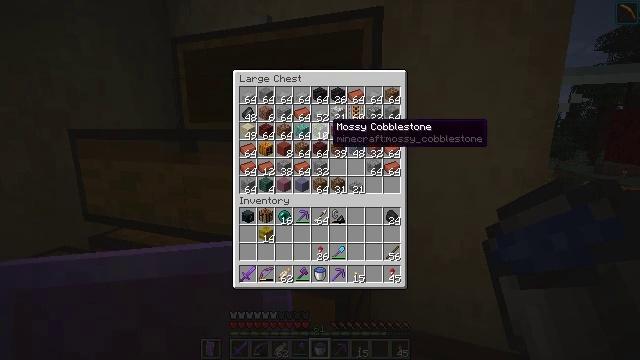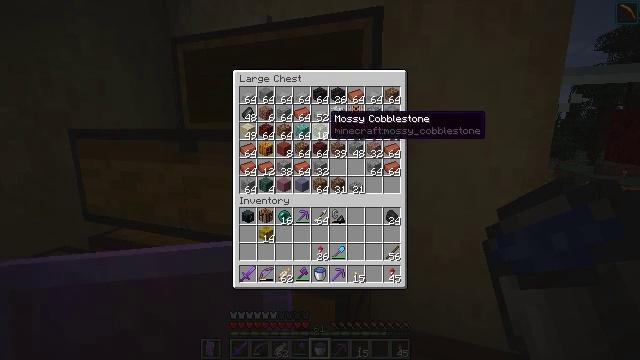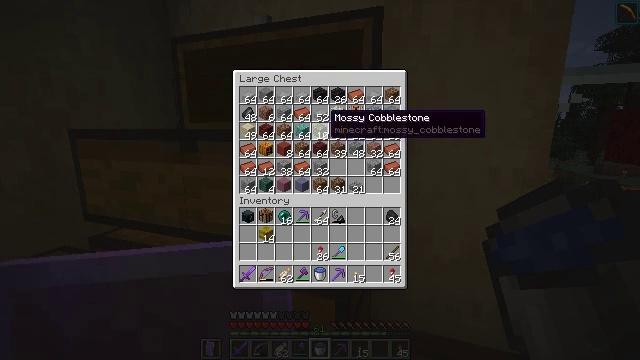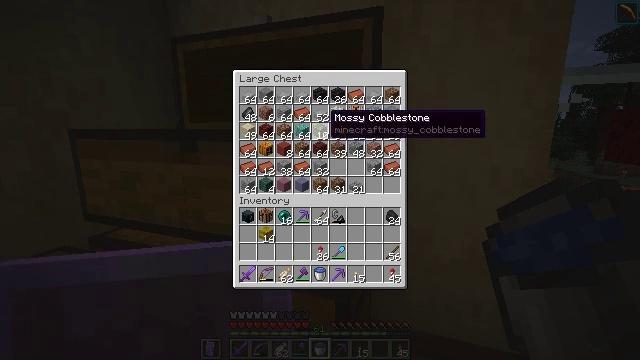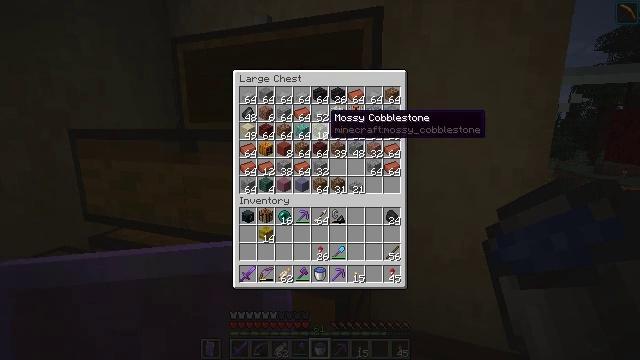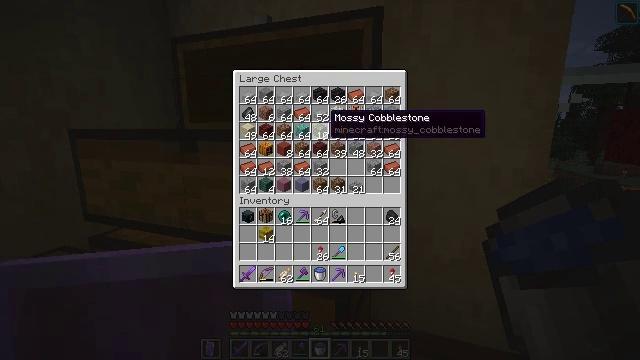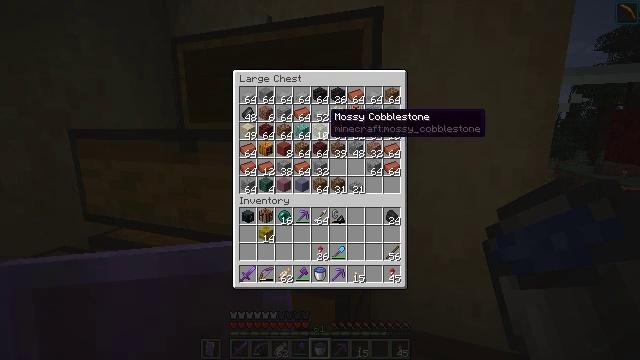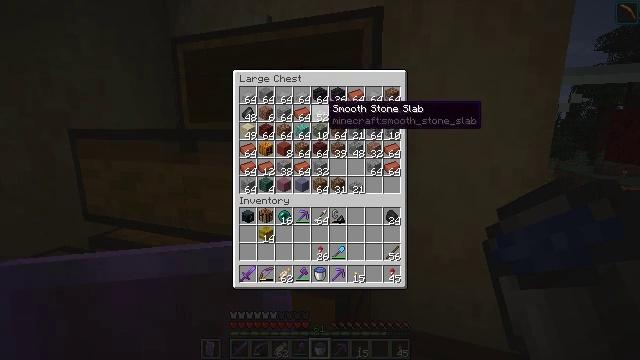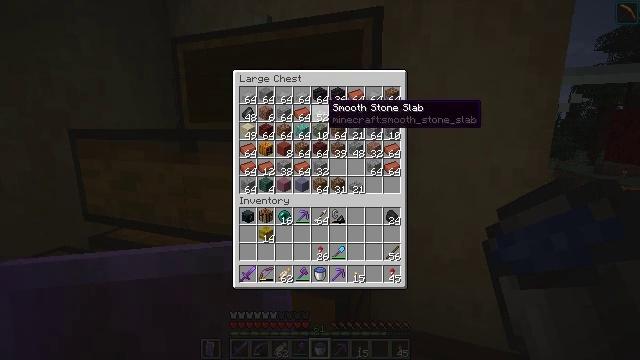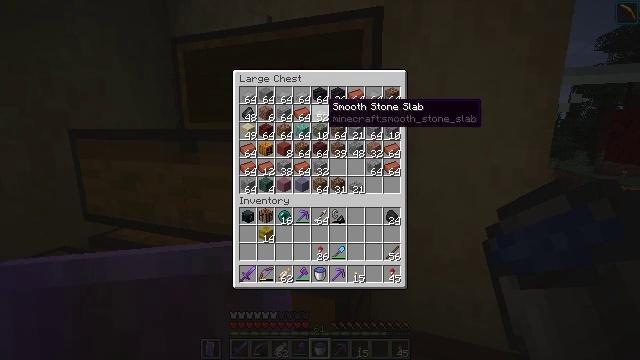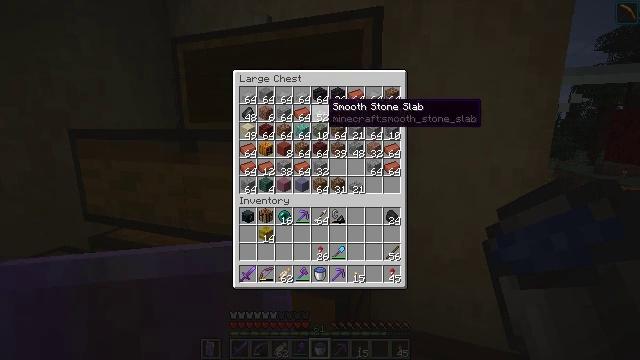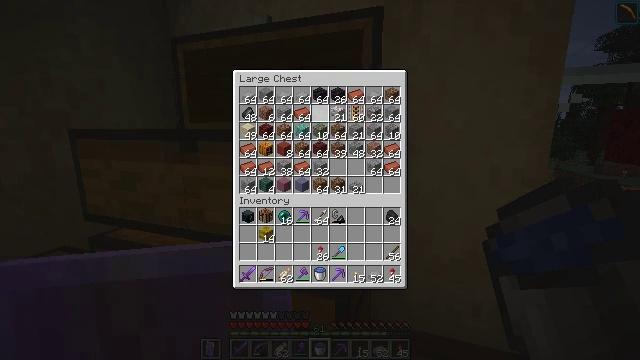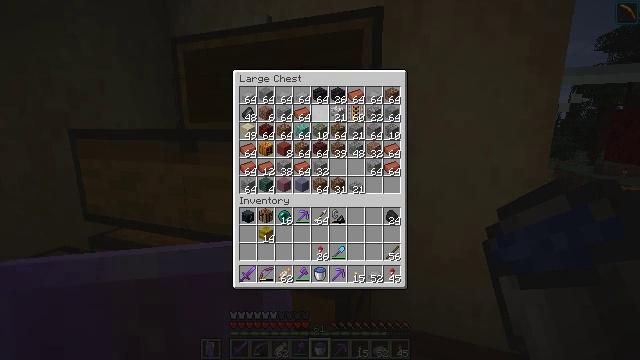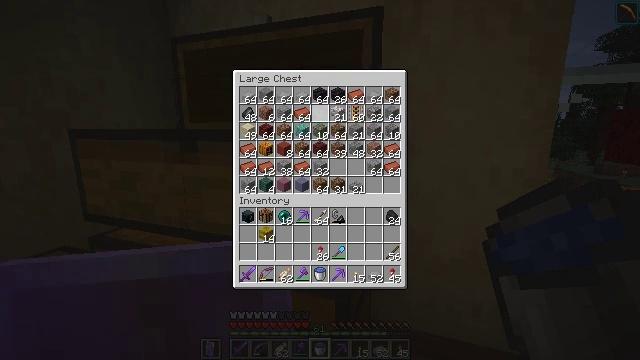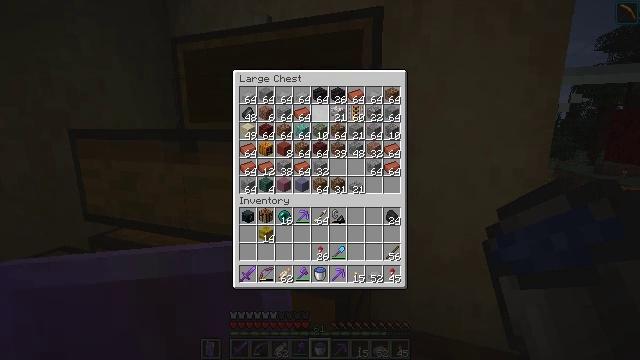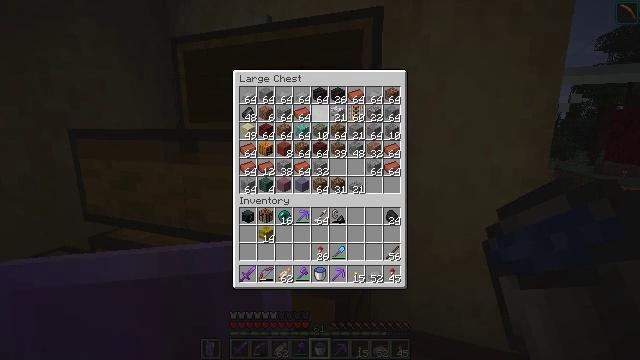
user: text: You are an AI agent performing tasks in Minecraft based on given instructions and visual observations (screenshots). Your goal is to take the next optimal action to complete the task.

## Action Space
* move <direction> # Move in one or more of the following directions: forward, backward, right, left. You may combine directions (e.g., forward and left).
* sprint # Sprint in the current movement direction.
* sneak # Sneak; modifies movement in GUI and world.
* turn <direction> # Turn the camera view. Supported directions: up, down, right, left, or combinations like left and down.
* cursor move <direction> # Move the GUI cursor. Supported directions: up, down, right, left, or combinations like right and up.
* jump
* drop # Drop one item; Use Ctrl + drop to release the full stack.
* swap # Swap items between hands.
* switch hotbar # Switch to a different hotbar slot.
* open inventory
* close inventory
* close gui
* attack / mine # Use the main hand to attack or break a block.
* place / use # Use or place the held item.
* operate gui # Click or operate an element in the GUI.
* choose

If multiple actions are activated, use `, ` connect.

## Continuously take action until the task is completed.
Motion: motion action
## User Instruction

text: Break the ladder to collect it.
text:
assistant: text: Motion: sneak, cursor move up
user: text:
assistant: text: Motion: sneak
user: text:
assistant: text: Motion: sneak
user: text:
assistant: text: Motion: sneak
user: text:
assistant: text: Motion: sneak
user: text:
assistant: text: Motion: sneak
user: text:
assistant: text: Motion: sneak, cursor move up
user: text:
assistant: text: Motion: sneak
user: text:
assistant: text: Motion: sneak
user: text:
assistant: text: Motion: sneak
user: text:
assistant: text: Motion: sneak, operate gui
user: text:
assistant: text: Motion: sneak, operate gui
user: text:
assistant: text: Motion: sneak, operate gui
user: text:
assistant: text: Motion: no_op
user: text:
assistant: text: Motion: no_op
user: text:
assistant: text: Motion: no_op
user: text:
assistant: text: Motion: no_op
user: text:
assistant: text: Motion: no_op
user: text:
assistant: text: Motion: no_op
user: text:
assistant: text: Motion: no_op
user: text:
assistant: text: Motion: no_op
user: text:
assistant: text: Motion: no_op
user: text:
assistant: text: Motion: no_op
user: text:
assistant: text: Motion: no_op
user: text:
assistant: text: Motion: close gui
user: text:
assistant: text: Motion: no_op
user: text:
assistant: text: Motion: turn right
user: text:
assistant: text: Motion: move right, turn right and down
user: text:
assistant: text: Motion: move right, turn right and down
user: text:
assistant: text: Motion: move forward and move right, turn right